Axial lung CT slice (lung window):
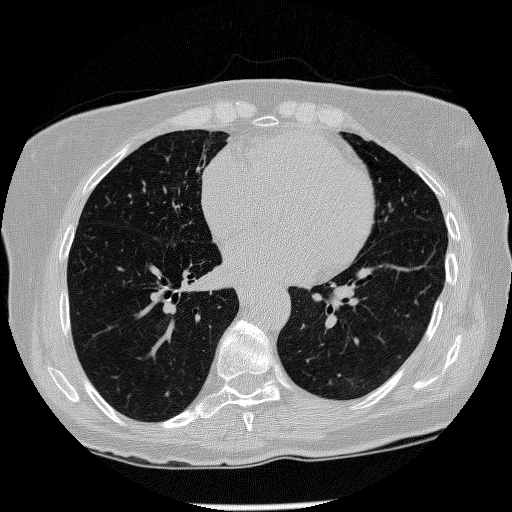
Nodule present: no